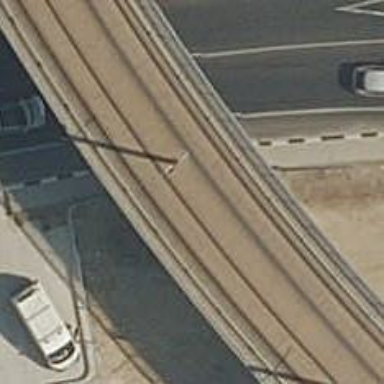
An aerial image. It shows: Bridge for light rail railway electrified with contact line.